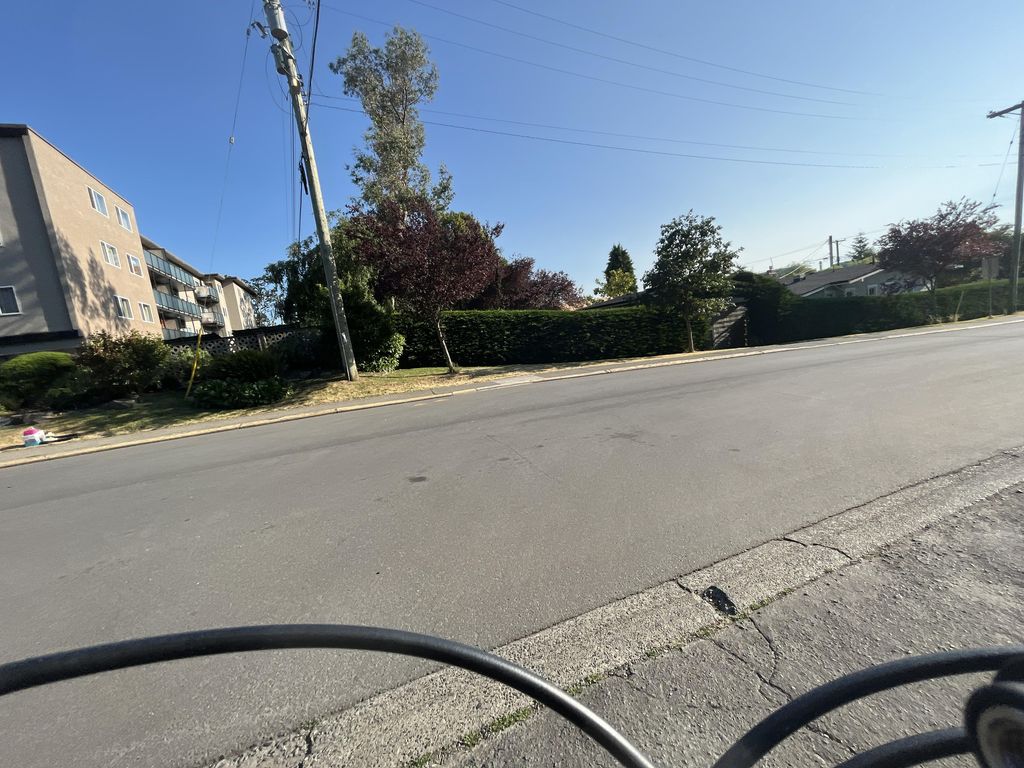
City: victoria